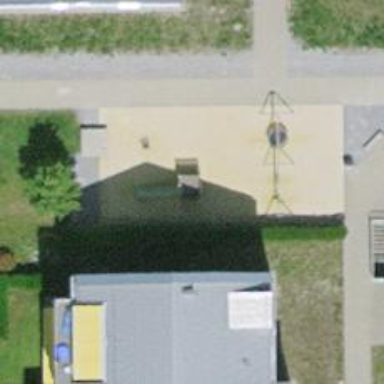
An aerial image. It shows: Playground with slide.